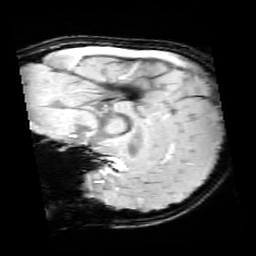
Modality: SWI
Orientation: sagittal
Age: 10
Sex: male
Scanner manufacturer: siemens
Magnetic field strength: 3 T
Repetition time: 0.027 s
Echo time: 0.02 s